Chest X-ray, PA view. Patient: 53 years old, sex M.
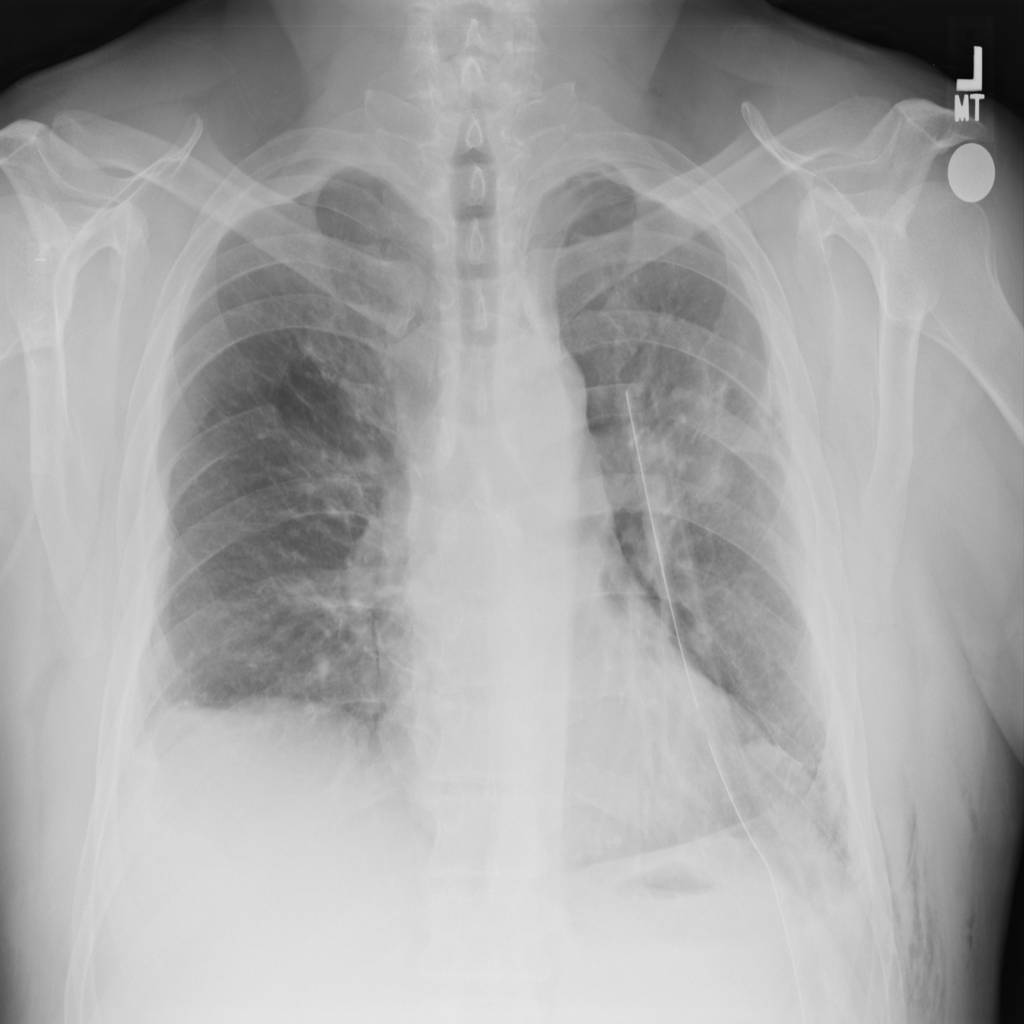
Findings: Effusion, Emphysema, Infiltration, Nodule, Pneumothorax